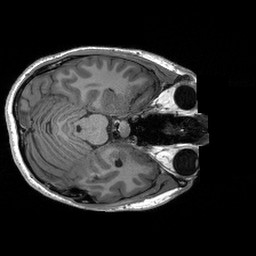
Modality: T1w
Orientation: axial
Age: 24
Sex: male
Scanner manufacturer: siemens
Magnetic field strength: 3 T
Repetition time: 2.3 s
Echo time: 0.00233 s